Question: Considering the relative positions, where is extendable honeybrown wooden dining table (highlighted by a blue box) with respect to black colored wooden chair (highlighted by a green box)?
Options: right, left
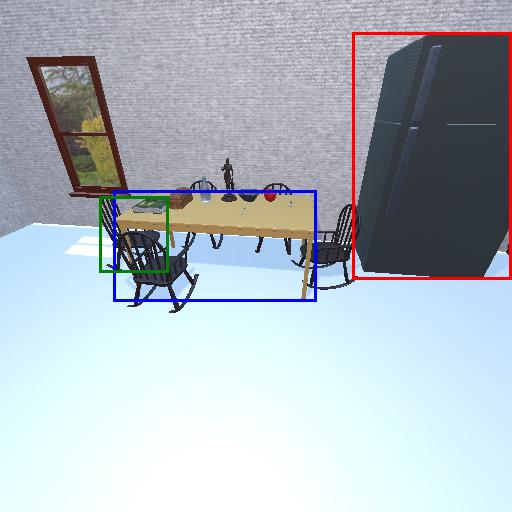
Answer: right